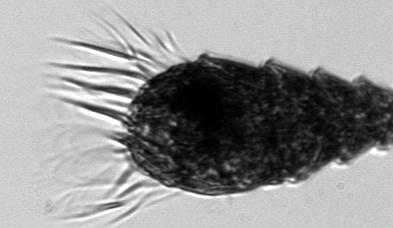
Label: Laboea_strobila